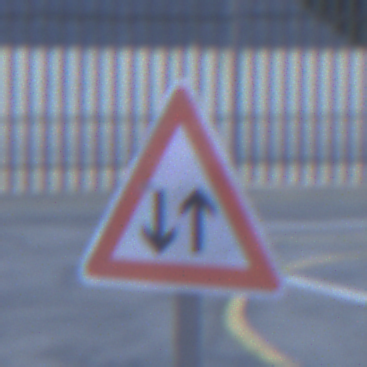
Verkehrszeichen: Gegenverkehr
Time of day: SunriseSunset
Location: Outdoor (Suburban)
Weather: PartlyCloudy
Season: NotSpecified
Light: Natural